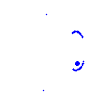
Particle: kaon